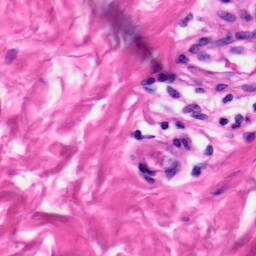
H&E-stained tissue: Skin